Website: walmart
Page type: payment
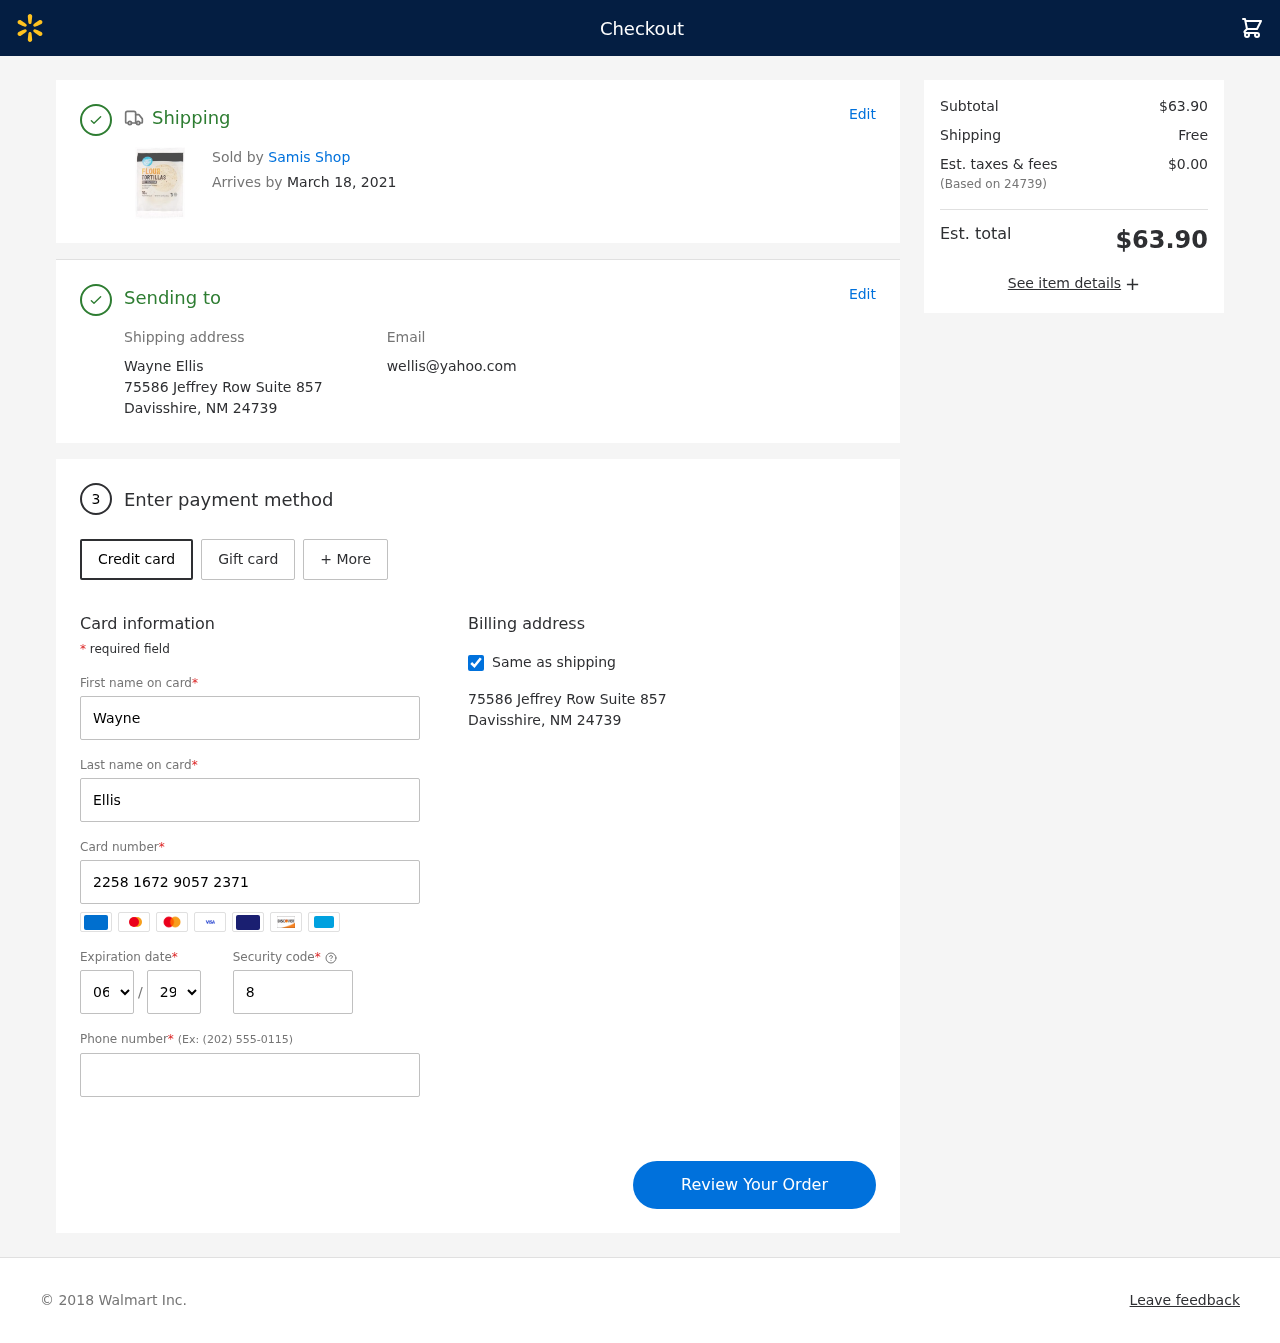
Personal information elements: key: PII_CARD_CVV
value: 852
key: PII_CARD_EXPIRY_MONTH
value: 06
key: PII_CARD_EXPIRY_YEAR
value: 29
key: PII_CARD_NUMBER
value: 2258 1672 9057 2371
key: PII_CITY_STATE_ZIP
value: Davisshire, NM 24739
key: PII_EMAIL
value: wellis@yahoo.com
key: PII_FIRSTNAME
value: Wayne
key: PII_FULLNAME
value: Wayne Ellis
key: PII_LASTNAME
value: Ellis
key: PII_PHONE
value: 9073081897
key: PII_POSTCODE
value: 24739
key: PII_STREET
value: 75586 Jeffrey Row Suite 857
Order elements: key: ORDER_DELIVERY_DATE
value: March 18, 2021
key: ORDER_SUBTOTAL
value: $63.90
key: ORDER_SHIPPING_COST
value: Free
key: ORDER_TAX
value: $0.00
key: ORDER_TOTAL
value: $63.90